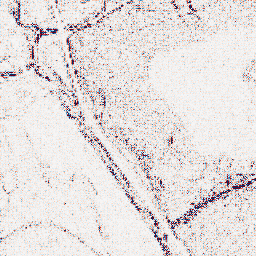
Category: wavelet
Decomposition family: wavelet_dwt
Decomposition parameters: wavelet: db2
level: 1
Upsampling method: bspline
Upsampling parameters: scale: 8
Upsampling scale: 8